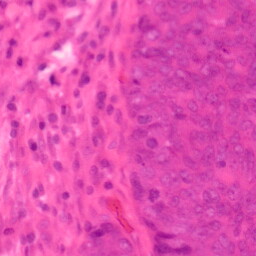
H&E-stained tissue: Colon